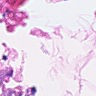
Metastatic tissue present: no